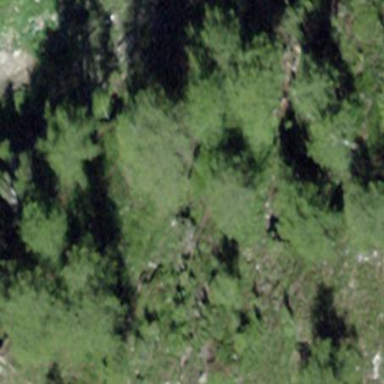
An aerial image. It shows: Forest area.